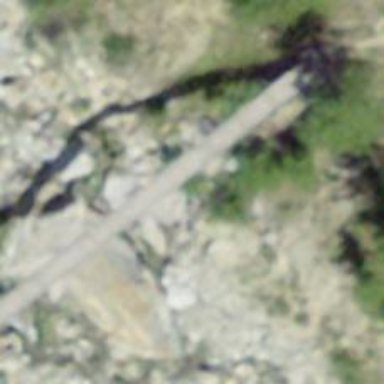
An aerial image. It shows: Path crossing suspension bridge.